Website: walmart
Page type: account-selection
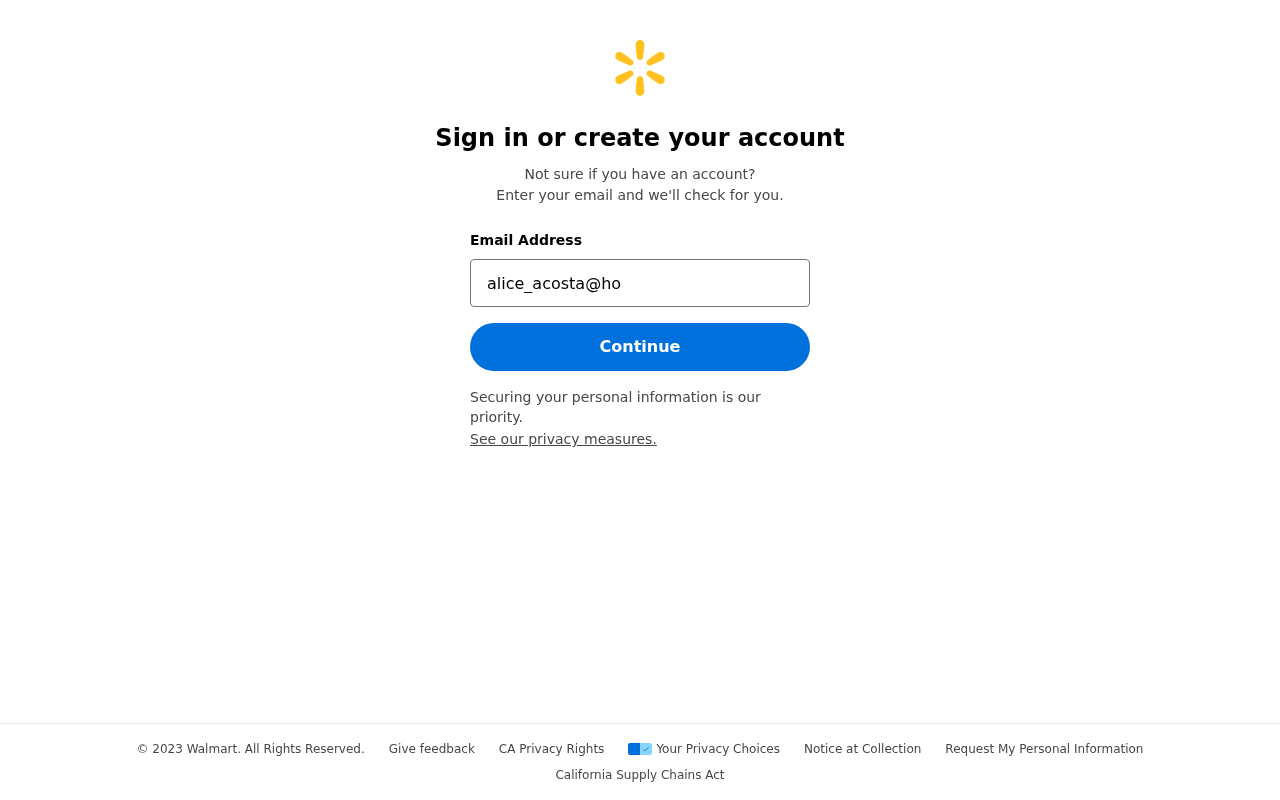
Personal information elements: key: PII_EMAIL
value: alice_acosta@hotmail.com